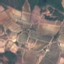
Label: PermanentCrop